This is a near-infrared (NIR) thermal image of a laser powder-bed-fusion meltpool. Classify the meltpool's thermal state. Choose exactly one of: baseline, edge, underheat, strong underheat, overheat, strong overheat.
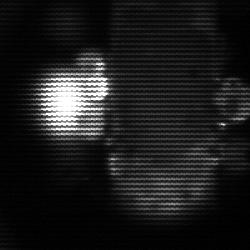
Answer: strong underheat